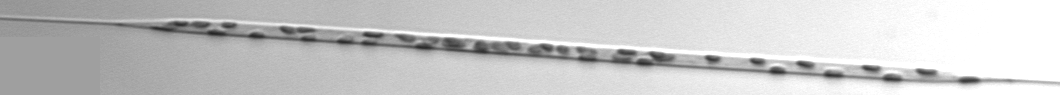
Label: Rhizosolenia